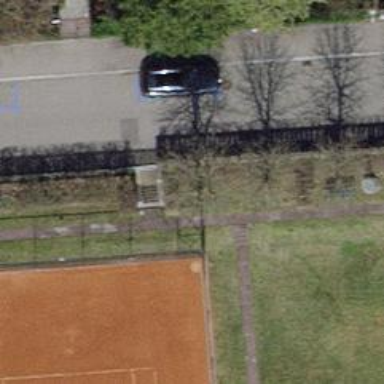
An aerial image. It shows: Footway with surface made of sett.